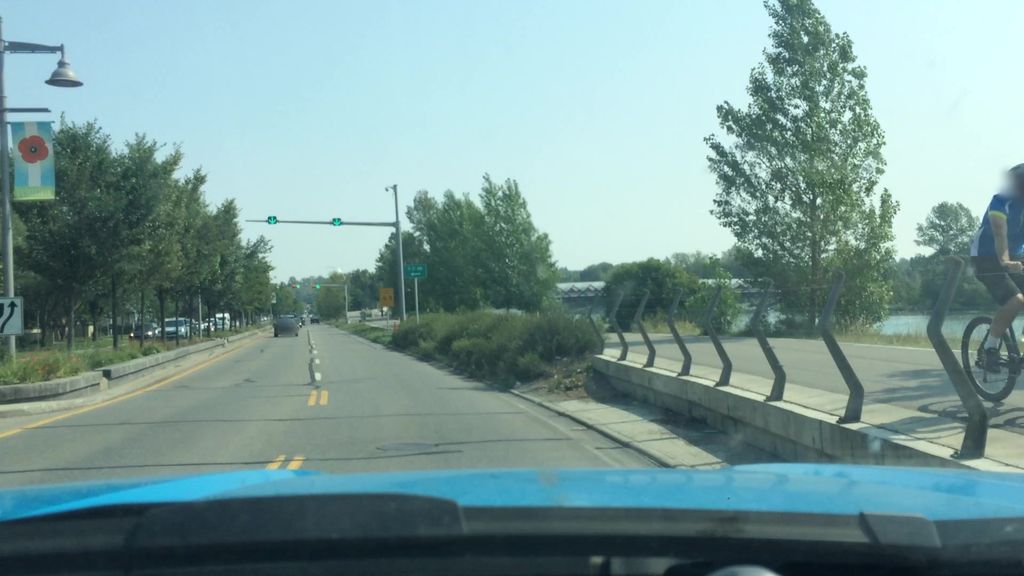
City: calgary